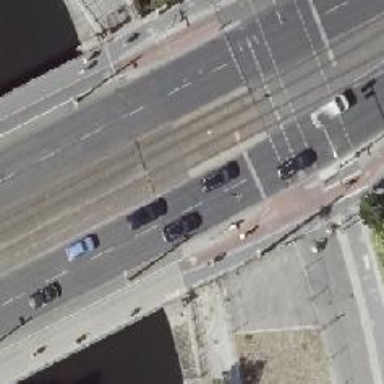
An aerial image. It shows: Secondary road bridge with asphalt surface. No stopping is allowed on the parking area.